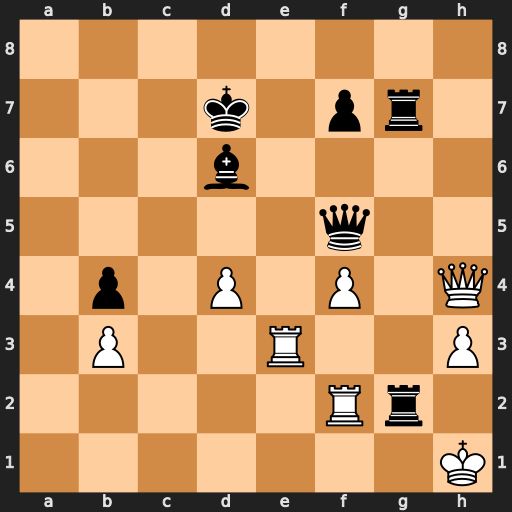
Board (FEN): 8/3k1pr1/3b4/5q2/1p1P1P1Q/1P2R2P/5Rr1/7K
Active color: w
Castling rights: -
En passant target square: -
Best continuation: Rxg2 Rxg2 Kxg2